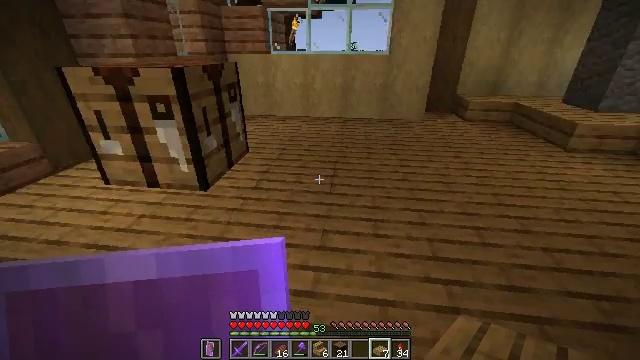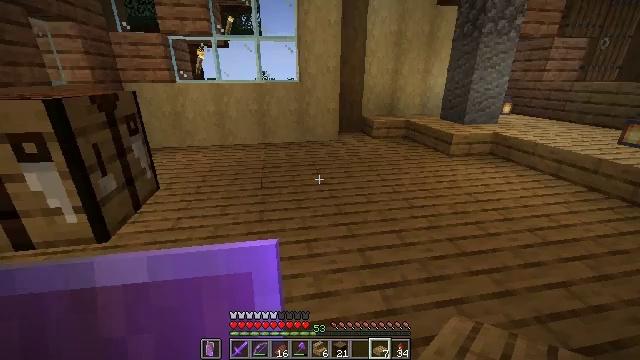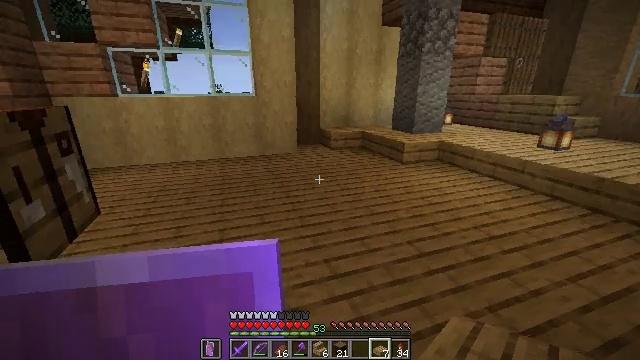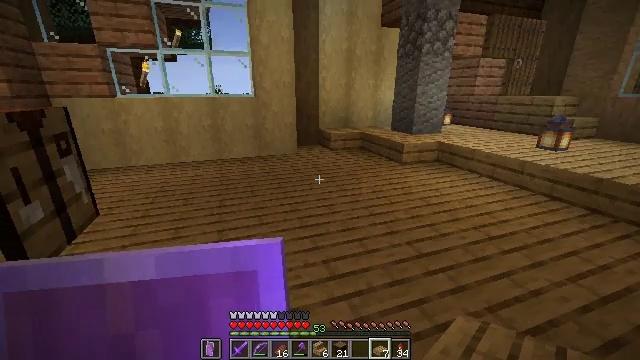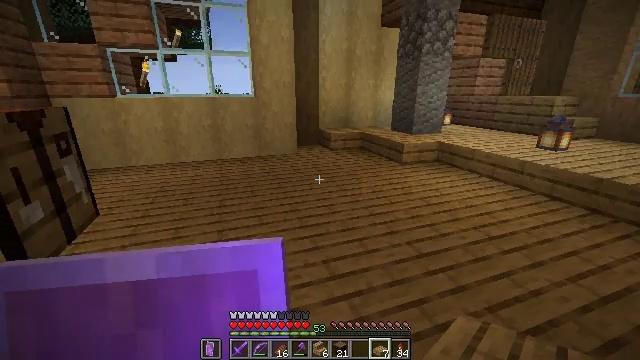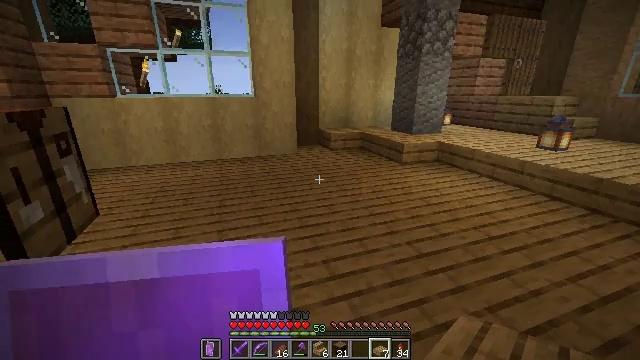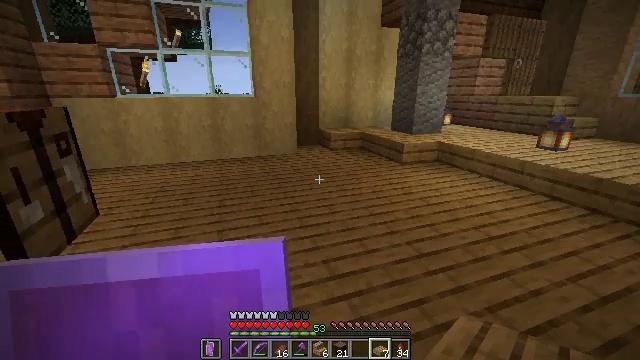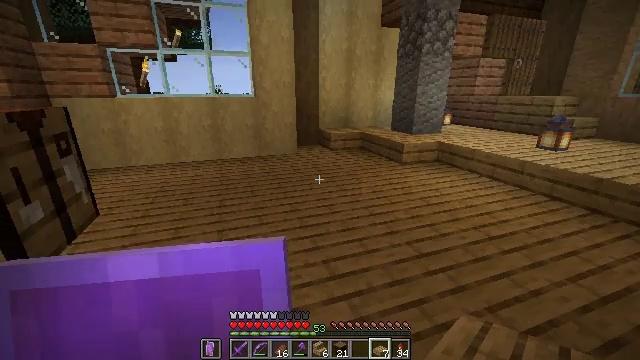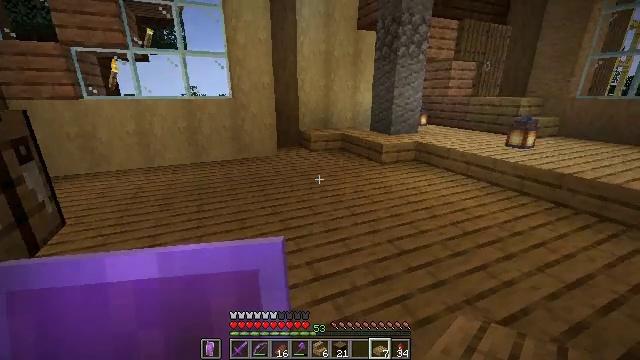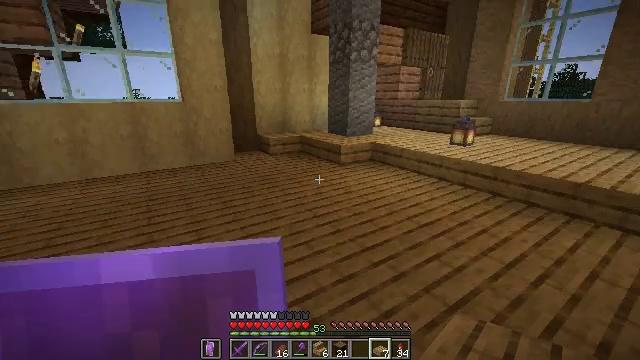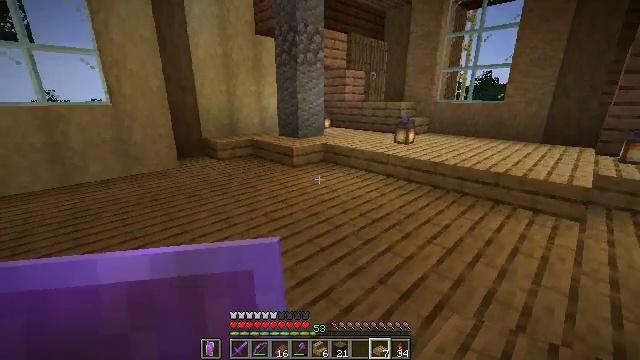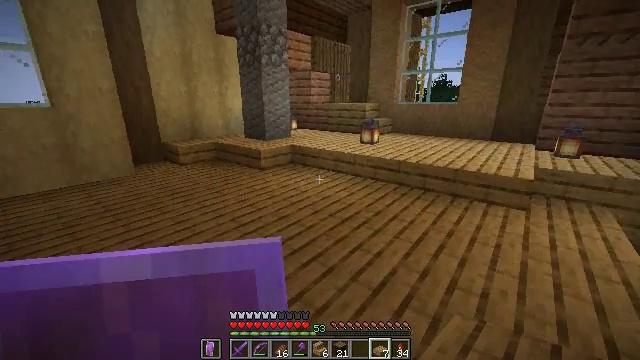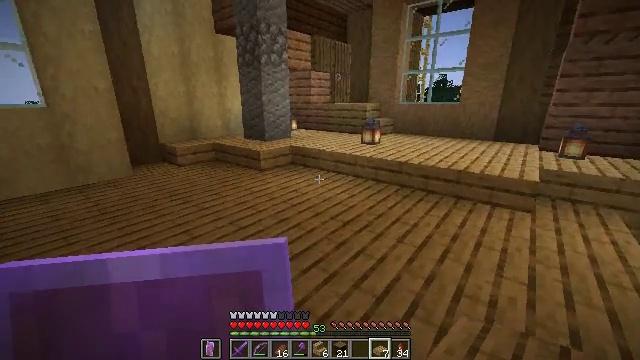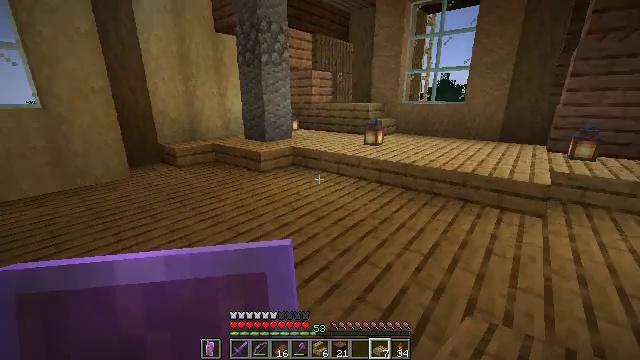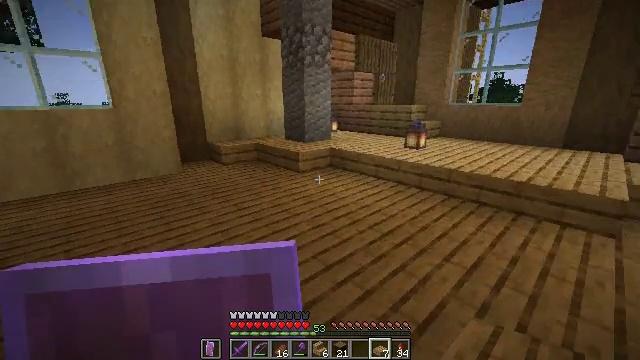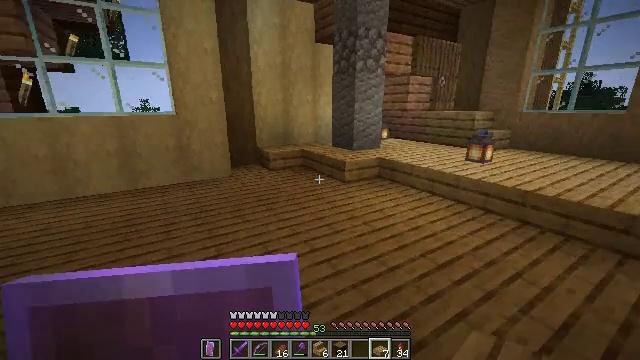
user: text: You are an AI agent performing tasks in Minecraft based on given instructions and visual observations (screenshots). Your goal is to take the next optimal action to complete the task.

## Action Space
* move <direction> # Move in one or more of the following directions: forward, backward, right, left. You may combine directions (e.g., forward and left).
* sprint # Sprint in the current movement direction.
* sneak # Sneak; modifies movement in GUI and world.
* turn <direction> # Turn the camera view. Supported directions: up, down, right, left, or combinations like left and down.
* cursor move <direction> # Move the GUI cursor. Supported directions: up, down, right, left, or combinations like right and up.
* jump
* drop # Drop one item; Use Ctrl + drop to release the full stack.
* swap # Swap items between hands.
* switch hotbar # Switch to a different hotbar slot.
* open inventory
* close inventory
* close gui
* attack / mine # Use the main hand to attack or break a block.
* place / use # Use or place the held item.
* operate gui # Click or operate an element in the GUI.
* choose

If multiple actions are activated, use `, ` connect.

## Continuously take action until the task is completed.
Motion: motion action
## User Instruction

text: Break the spruce log from the tree.
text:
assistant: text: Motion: turn right and up
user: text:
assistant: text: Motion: turn right and up
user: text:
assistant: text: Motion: no_op
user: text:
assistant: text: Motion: no_op
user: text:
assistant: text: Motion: no_op
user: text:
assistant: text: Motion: no_op
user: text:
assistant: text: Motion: no_op
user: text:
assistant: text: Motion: turn right
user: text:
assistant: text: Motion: turn right
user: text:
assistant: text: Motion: turn right
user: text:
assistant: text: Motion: turn right
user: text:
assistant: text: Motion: move forward
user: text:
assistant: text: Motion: move forward
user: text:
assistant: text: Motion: move forward, turn left
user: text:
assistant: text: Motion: move forward, turn left and up
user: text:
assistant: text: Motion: move forward, turn left and up
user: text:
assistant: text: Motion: move forward, turn left and up
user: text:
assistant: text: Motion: move forward, turn left and up
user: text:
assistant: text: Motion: move forward, turn left and up
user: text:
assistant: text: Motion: move forward, turn left and up
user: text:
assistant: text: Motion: move forward and move left, turn up
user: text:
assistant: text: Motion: move forward and move left, turn right and up
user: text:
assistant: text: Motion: move forward and move left, turn right and up
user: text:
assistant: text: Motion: move forward and move left, turn right and up
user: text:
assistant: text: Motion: move forward, turn right and up
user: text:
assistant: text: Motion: move forward, turn right
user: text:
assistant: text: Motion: move forward, turn right
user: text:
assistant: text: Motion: move forward, turn right and down
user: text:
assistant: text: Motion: move forward
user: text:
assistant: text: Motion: move forward